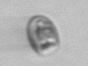
Label: Balanion